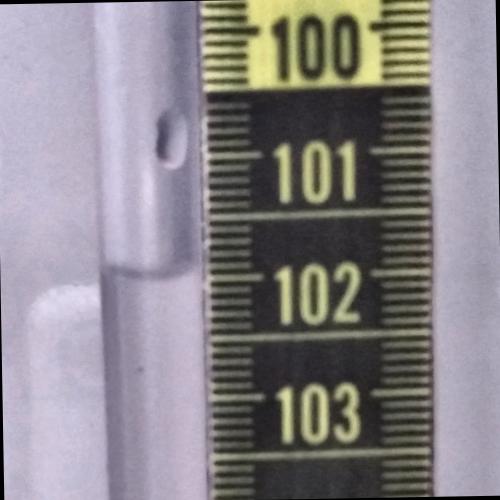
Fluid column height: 102.0 cm